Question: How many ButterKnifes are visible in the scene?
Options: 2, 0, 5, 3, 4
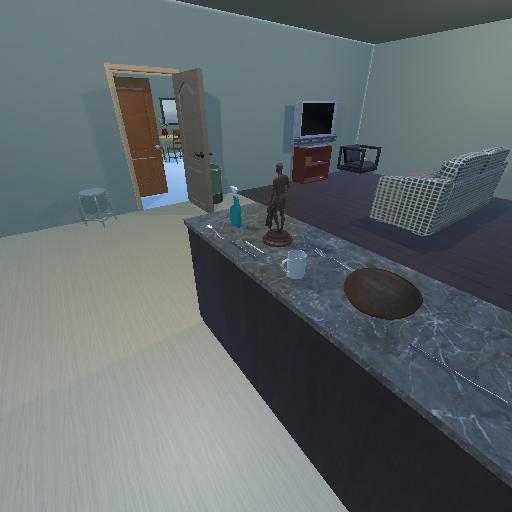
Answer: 2